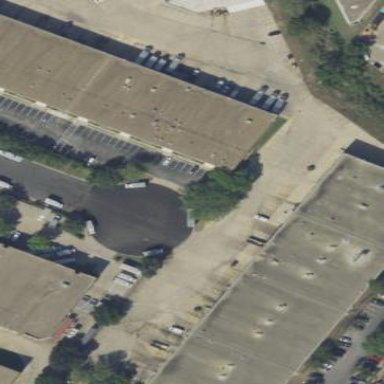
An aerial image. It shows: Commercial building.